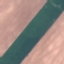
Land use / land cover: AnnualCrop